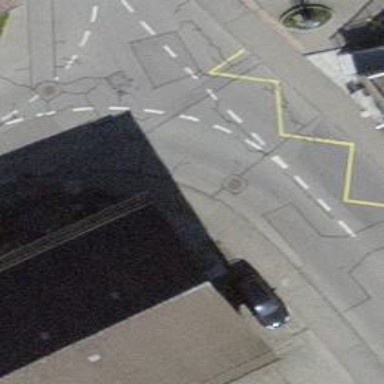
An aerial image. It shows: Sidewalk along the footway.